Question: I would like to know if it is possible to make the Form transparent (AlphaBlend) the Border (where the minimize button is and all that) being transparent too? If it is, how can I do it?

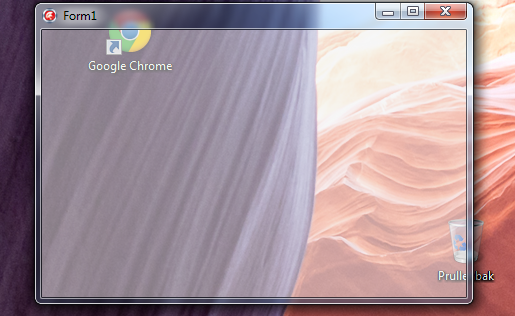
Answer: It is possible, but any controls you put on such form will not be visible.
Here is some base code to get you started, but I have never used it on forms with border, so there might be possible issues with border functionality. Most likely, you will have to create bitmap that will include window border and set alpha for that part to 255;
'''
procedure PremultiplyBitmap(Bitmap: TBitmap);
var
Row, Col: Integer;
p: PRGBQuad;
begin
Bitmap.AlphaFormat := afPremultiplied;
for Row := 0 to Bitmap.Height - 1 do
begin
Col := Bitmap.Width;
p := Bitmap.ScanLine[Row];
while (Col > 0) do
begin
p.rgbBlue := p.rgbReserved * p.rgbBlue div 255;
p.rgbGreen := p.rgbReserved * p.rgbGreen div 255;
p.rgbRed := p.rgbReserved * p.rgbRed div 255;
inc(p);
dec(Col);
end;
end;
end;
procedure PremultiplyBitmapAlpha(Bitmap: TBitmap; Alpha: byte);
var
Row, Col: Integer;
p: PRGBQuad;
begin
Bitmap.AlphaFormat := afPremultiplied;
for Row := 0 to Bitmap.Height - 1 do
begin
Col := Bitmap.Width;
p := Bitmap.ScanLine[Row];
while (Col > 0) do
begin
p.rgbReserved := Alpha;
p.rgbBlue := p.rgbReserved * p.rgbBlue div 255;
p.rgbGreen := p.rgbReserved * p.rgbGreen div 255;
p.rgbRed := p.rgbReserved * p.rgbRed div 255;
inc(p);
dec(Col);
end;
end;
end;
procedure BlendForm(Form: TCustomForm; Bmp: TBitmap);
var
BitmapPos: TPoint;
BitmapSize: TSize;
BlendFunction: TBlendFunction;
begin
BitmapPos := Point(0, 0);
BitmapSize.cx := Bmp.Width;
BitmapSize.cy := Bmp.Height;
BlendFunction.BlendOp := AC_SRC_OVER;
BlendFunction.BlendFlags := 0;
BlendFunction.SourceConstantAlpha := 255;
BlendFunction.AlphaFormat := AC_SRC_ALPHA;
UpdateLayeredWindow(Form.Handle, 0, nil, @BitmapSize, Bmp.Canvas.Handle, @BitmapPos, 0, @BlendFunction, ULW_ALPHA);
end;
procedure TForm1.CreateWnd;
var
ExStyle: DWORD;
begin
inherited;
ExStyle := GetWindowLong(Handle, GWL_EXSTYLE);
if (ExStyle and WS_EX_LAYERED = 0) then
SetWindowLong(Handle, GWL_EXSTYLE, ExStyle or WS_EX_LAYERED);
end;
procedure TForm1.FormCreate(Sender: TObject);
var
Bmp: TBitmap;
begin
Bmp := TBitmap.Create;
try
Bmp.PixelFormat := pf32bit;
Bmp.Width := ClientWidth;
Bmp.Height := ClientHeight;
PremultiplyBitmapAlpha(Bmp, 200);
BlendForm(Form1, Bmp);
finally
Bmp.Free;
end;
end;
'''
Bitmaps you use have to be 32-bit bitmaps. If you want to blend whole bitmap with some alpha value, you can use 'PremultiplyBitmapAlpha' procedure, and if your bitmap has alpha channel you can then use 'PremultiplyBitmap' procedure.
For speed improvements you can use premultiplied byte table like this:
'''
var
PreMult: array[byte, byte] of byte;
procedure InitializePreMult;
var
Row, Col: Integer;
begin
// precalculate all possible values of a*b
for Row := 0 to 255 do
for Col := Row to 255 do
PreMult[Row, Col] := Row*Col div 255;
end;
'''
and then 'PremultiplyBitmap' procedure would use that lookup table:
'''
procedure PremultiplyBitmap(Bitmap: TBitmap);
var
Row, Col: integer;
p: PRGBQuad;
begin
for Row := 0 to Bitmap.Height-1 do
begin
Col := Bitmap.Width;
p := Bitmap.ScanLine[Row];
while (Col > 0) do
begin
p.rgbBlue := PreMult[p.rgbReserved, p.rgbBlue];
p.rgbGreen := PreMult[p.rgbReserved, p.rgbGreen];
p.rgbRed := PreMult[p.rgbReserved, p.rgbRed];
inc(p);
dec(Col);
end;
end;
end;
'''